Question: I have a custom form built within Outlook that sends an email notification any time a change is made. Because of the specifications of the form, I had to add a bit of VBScript (unfortunately) to the form that does the emailing on the closing event of the form.
The form is currently published and works well. The only problem that appears to be cropping up is that that use the form

Nobody else that uses the form is getting the dialog. Is it because I am the publisher? Or is it a client side setting that I am running into?
In case its relevant heres the source:
'''
Sub SendAttach()
'Open mail, adress, attach report
Dim objOutlk 'Outlook
Dim objMail 'Email item
Dim strMsg
Const olMailItem = 0
'Create a new message
set objOutlk = createobject("Outlook.Application")
set objMail = objOutlk.createitem(olMailItem)
objMail.To = Item.UserProperties("Assigned To")
objMail.cc = Item.UserProperties("Bcc")
'Set up Subject Line
objMail.subject = "Work Order Notifications: " & Item.UserProperties("Work Order Number") & " - " & _
Item.UserProperties("Subject") & " Due " & Item.UserProperties("Due Date")
'Add the body
strMsg = Item.UserProperties("Specifications") & vbcrlf
strMsg = strMsg & Item.UserProperties("Constraints")
objMail.body = strMsg
objMail.display 'Use this to display before sending, otherwise call objMail.Send to send without reviewing
objMail.Send
'Clean up
set objMail = nothing
set objOutlk = nothing
End sub
'''
Security here is not a concern. If somebody has managed to start sending emails from my workstation, I have much bigger problems than email spoofing!
As side note, I couldn't decide if SO or SU was the best place for this question. Please redirect accordingly if necessary.
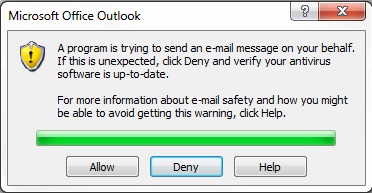
Answer: I ran into this problem a while back whilst trying to accomplish somehting slightly different, but for this purpose is the same. The link HK has provided makes for good reading and helps to understand what's going on, however in the end I chose not to go with any of the options discussed on the page. Instead I kept it simple and decided to fool outlook into thinking I was sending the e-mail rather than an automated process, I did this by replacing the objMail.Send with a SendKeys alternate to mimic myself pressing the send button, bit ugly but worked in my case.
Edit:
You can use this sendkeys statement:
'''
SendKeys "%{s}", 1
'''
This basically calls Alt + S which triggers the outlook send button.